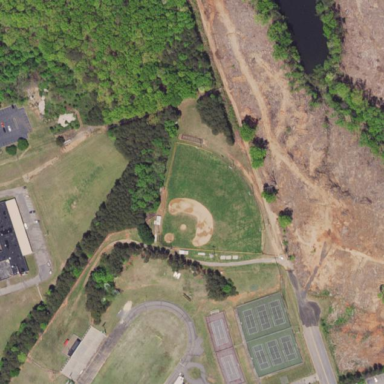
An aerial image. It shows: Baseball pitch for leisure and sports activities.